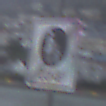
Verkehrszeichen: EndeFussgaengerzone
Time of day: SunriseSunset
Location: Outdoor (Beach)
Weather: Overcast
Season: NotSpecified
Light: Natural